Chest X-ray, PA view. Patient: 57 years old, sex M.
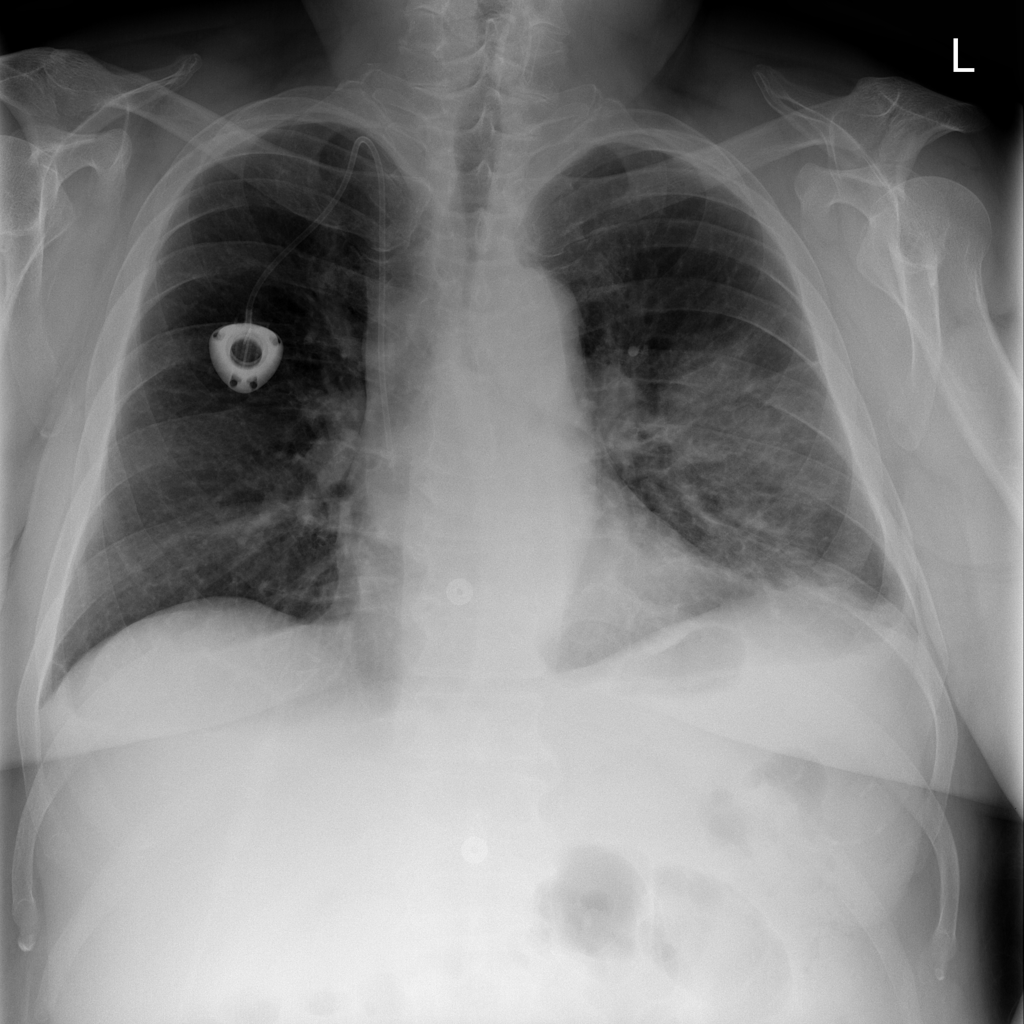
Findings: Infiltration